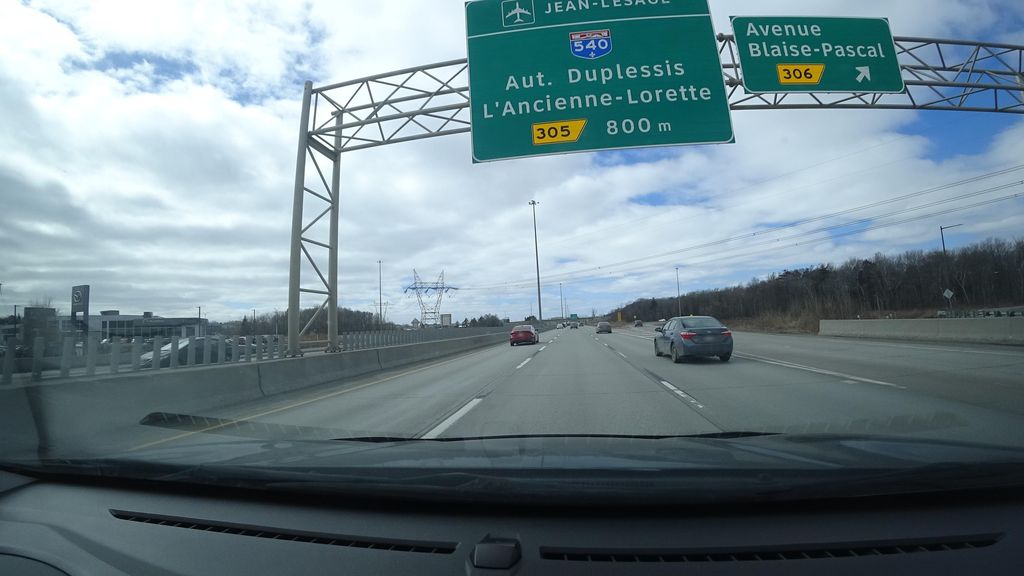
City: quebec_city